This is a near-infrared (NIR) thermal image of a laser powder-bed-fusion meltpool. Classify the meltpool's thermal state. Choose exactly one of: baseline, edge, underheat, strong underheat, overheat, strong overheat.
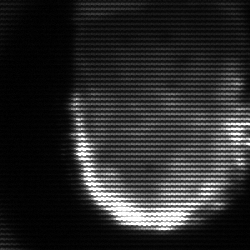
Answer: baseline